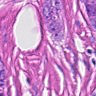
Metastatic tissue present: yes